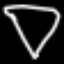
Label: diamond